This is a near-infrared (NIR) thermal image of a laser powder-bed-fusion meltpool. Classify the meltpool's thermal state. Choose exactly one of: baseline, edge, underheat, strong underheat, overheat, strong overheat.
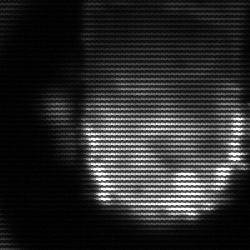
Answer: baseline